Question: In many StackOverflow questions about git (and in the git man pages themselves), history logs are rendered with ASCII like this
'''
A---B---C topic
/
D---E---F---G master
'''
While they are not a complete history log representation (for example, they use letters rather than hash codes), I find that they are very useful while talking about merge, rebasing and other topics, especially in emails.
AFAIK, git log can produce very pretty, , history log representation like

Yet I think those serves other goals.
How could I produce , ascii git history logs, using git (and eventually other tools)?
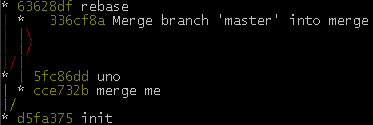
Answer: As far as I know, Git doesn't come with anything that will show you a horizontal log. I googled "git log horizontal" and didn't find anything on the first page. Maybe someone can write a plugin that will do it.